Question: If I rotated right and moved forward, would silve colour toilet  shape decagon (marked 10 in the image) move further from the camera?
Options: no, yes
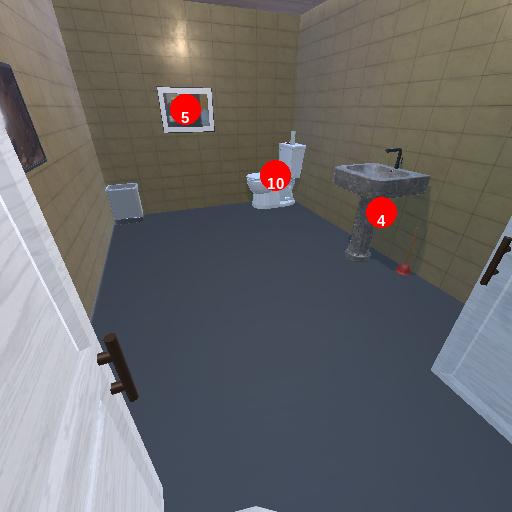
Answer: no